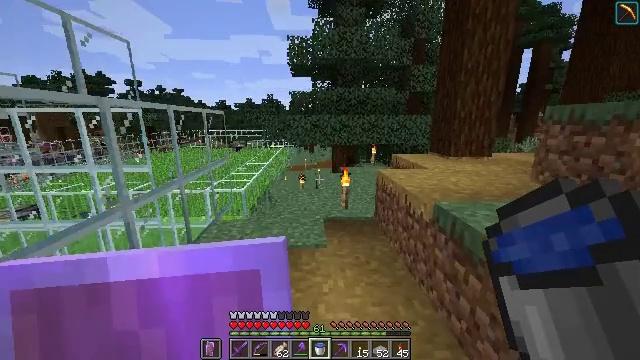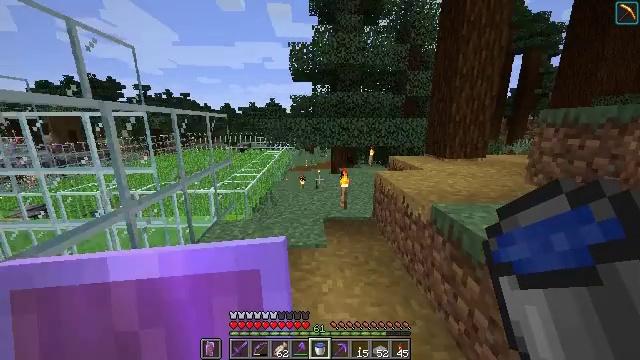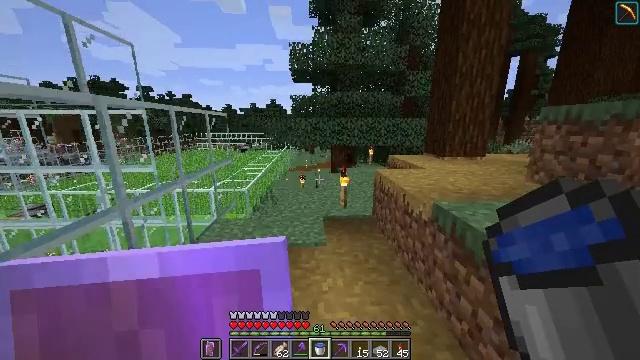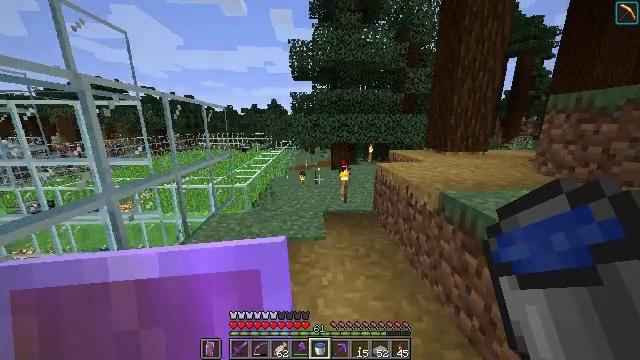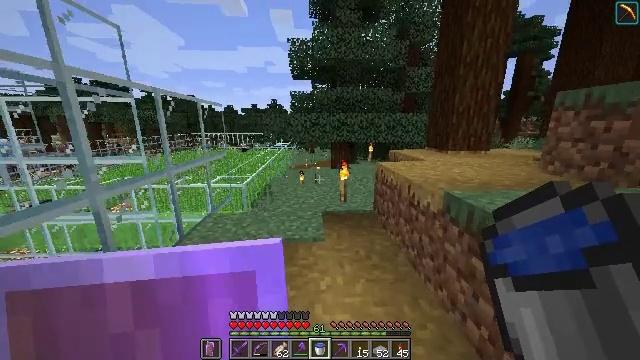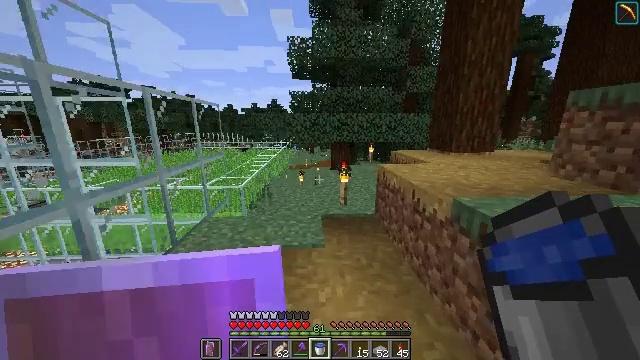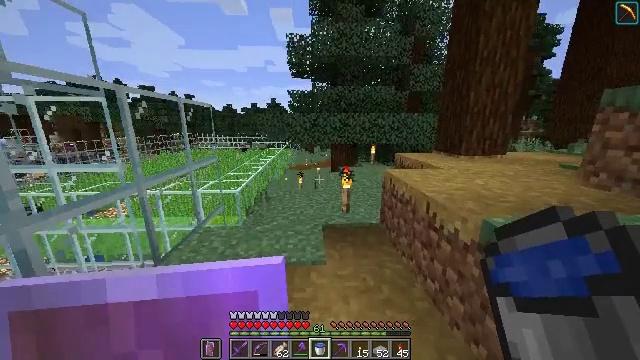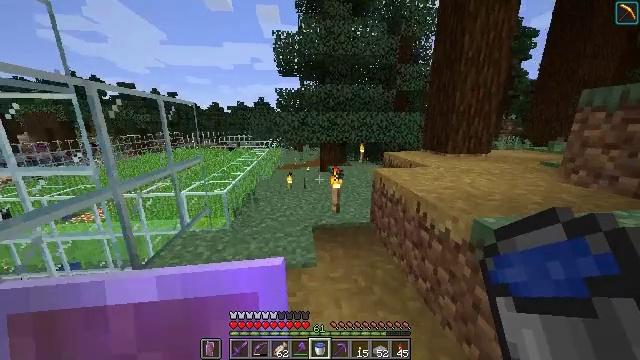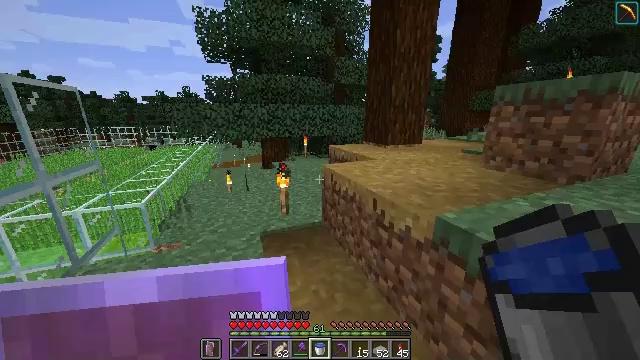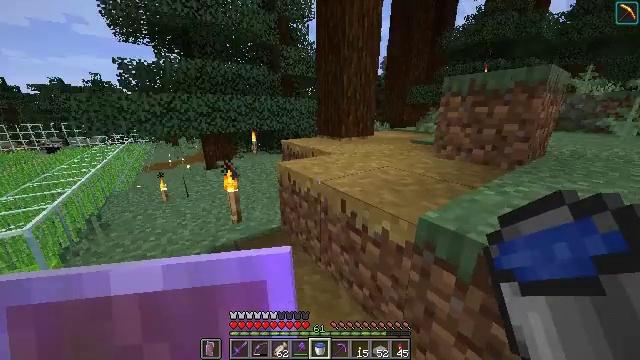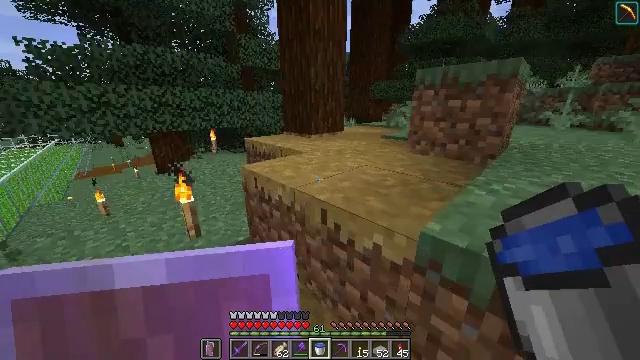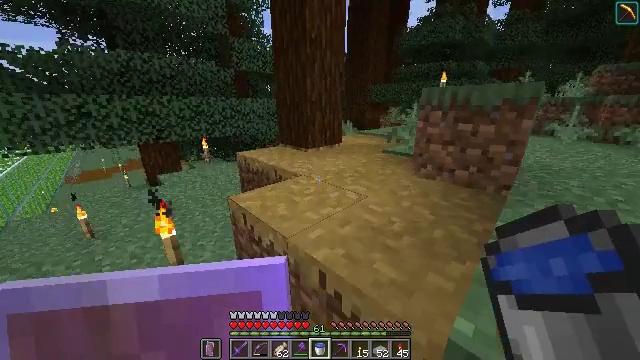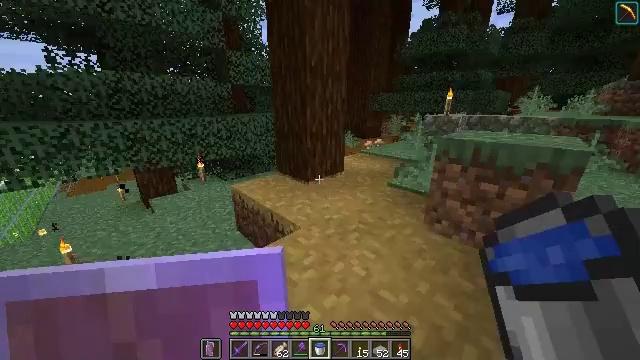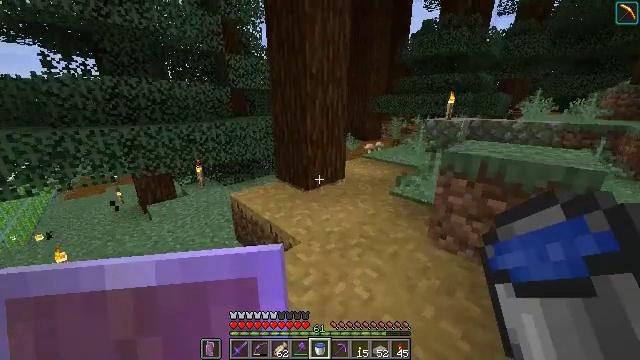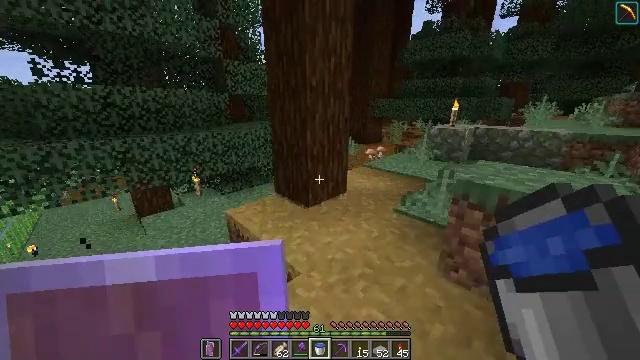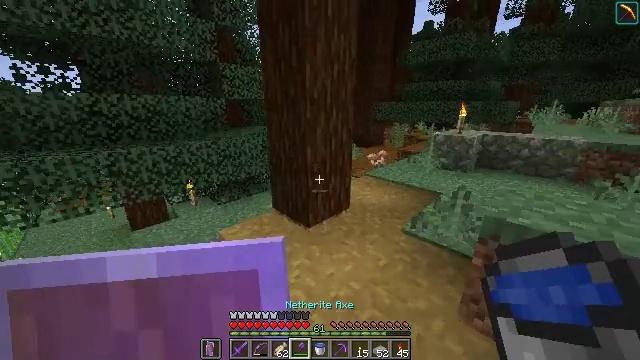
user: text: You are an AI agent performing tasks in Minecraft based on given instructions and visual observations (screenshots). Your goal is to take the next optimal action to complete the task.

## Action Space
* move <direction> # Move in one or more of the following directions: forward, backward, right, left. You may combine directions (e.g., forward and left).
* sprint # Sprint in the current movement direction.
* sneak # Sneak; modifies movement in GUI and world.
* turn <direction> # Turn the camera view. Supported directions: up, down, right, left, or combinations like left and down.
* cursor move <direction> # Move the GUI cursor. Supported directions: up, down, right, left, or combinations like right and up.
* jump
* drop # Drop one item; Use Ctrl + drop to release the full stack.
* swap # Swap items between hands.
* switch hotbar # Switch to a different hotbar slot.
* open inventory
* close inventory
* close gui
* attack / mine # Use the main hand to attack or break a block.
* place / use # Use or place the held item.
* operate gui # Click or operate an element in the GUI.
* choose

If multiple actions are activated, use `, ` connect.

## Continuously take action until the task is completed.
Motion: motion action
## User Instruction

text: Mine the ladder from the wall.
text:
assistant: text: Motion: move forward, sprint, jump
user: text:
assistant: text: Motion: move forward, sprint, jump
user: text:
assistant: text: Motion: move forward, sprint
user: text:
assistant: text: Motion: move forward, sprint
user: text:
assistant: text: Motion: move forward, sprint
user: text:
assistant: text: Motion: move forward, sprint
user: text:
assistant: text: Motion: move forward, turn right
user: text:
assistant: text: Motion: move forward, turn right and down
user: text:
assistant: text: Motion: move forward, turn right and down
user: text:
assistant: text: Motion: move forward, turn right and down
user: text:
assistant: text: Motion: move forward, jump
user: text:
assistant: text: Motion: move forward, jump
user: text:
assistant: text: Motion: move forward, jump
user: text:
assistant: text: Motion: move forward, jump
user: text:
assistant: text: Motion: move forward
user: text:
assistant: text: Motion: move forward
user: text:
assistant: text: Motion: move forward
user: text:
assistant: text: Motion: move forward
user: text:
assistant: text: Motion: move forward
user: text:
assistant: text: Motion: move forward
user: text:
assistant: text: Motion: move forward, turn right
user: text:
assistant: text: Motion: move forward and move right, turn right
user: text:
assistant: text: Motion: move forward and move right, turn right and down
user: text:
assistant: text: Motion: move forward and move right
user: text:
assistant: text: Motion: move forward and move right
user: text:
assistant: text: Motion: move forward and move right
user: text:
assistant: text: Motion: move forward and move right, turn left
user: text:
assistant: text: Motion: move forward, turn left
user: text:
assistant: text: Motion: move forward, turn left and down
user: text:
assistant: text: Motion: move forward, turn left and down